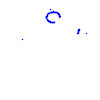
Particle: proton